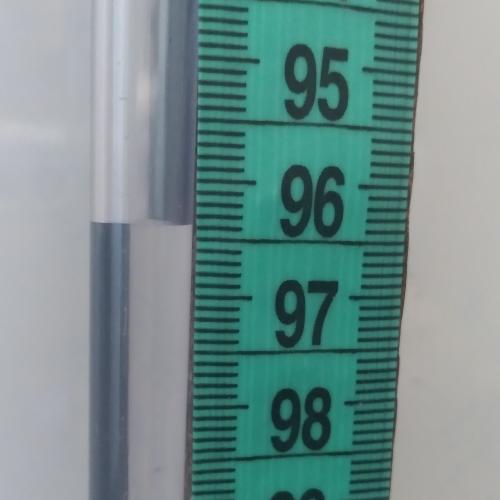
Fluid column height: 96.4 cm